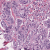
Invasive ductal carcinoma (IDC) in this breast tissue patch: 1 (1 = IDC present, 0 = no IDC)